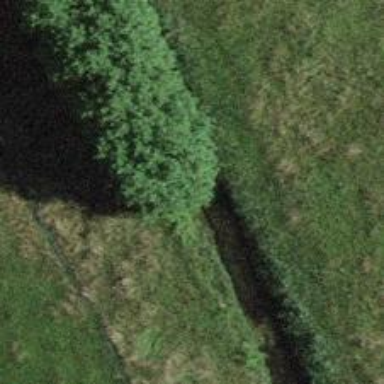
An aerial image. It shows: Ditch serving as waterway.